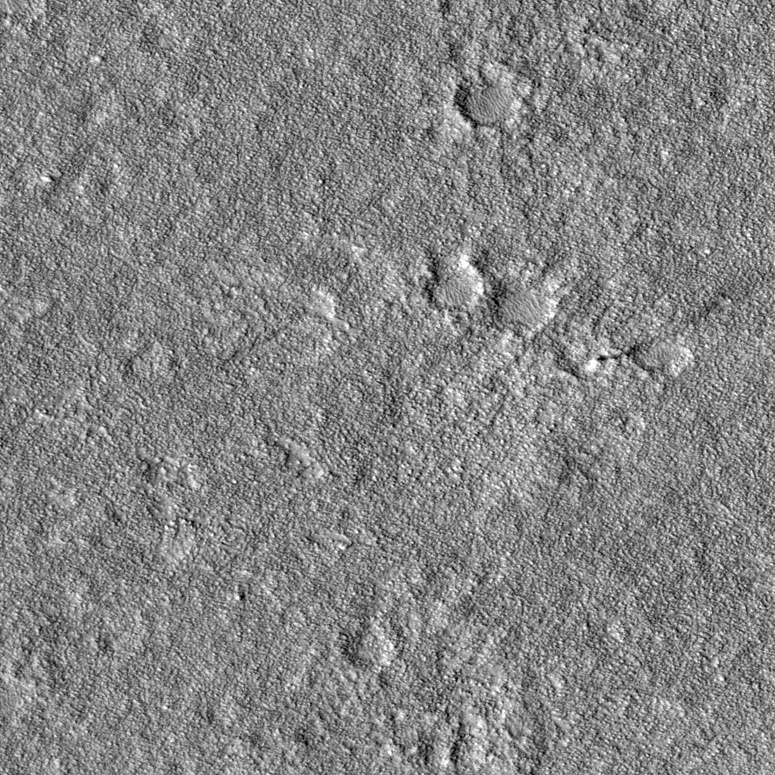
Label: dustdevil